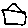
Label: house